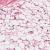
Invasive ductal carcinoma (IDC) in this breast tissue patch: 0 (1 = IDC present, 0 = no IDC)